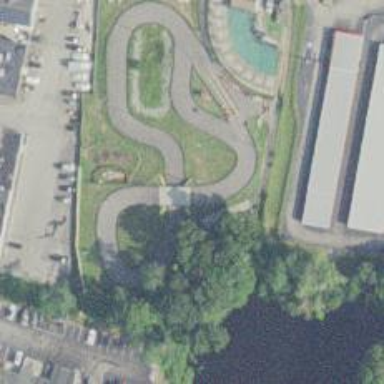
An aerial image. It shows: Bridge over motor racing raceway.